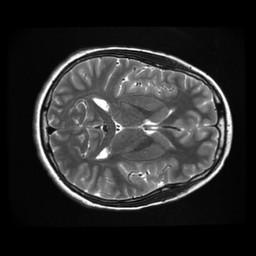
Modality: T2w
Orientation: axial
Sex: male
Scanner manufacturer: ge
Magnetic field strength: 3 T
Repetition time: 5 s
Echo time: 0.1012 s